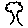
Label: tree